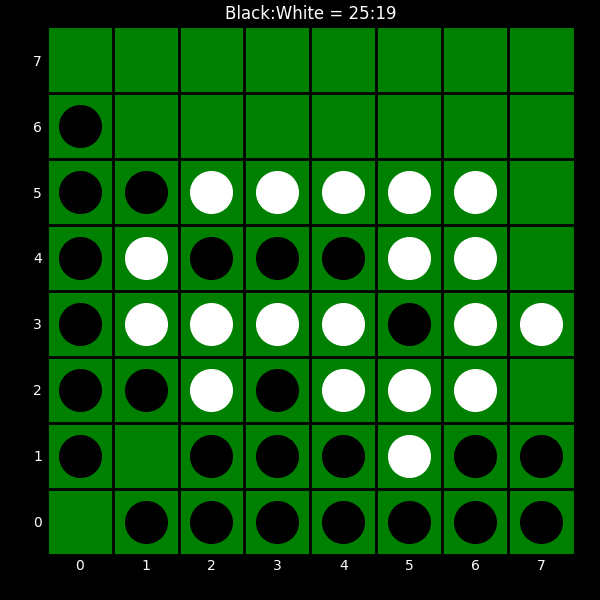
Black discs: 25
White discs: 19